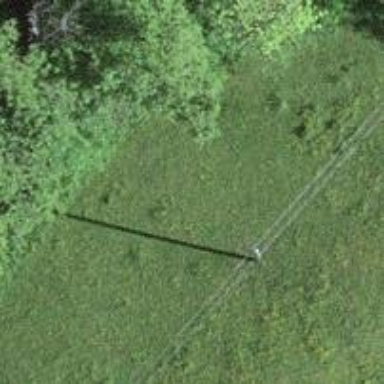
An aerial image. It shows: Power pole.